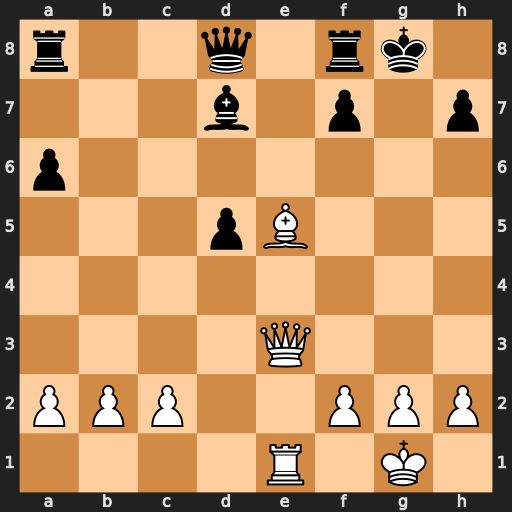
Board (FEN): r2q1rk1/3b1p1p/p7/3pB3/8/4Q3/PPP2PPP/4R1K1
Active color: w
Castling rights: -
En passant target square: -
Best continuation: Qg3+ Bg4 Qxg4+ Qg5 Qxg5#